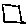
Label: square